Interaction volume radius: 5 \u00c5
Interaction volume height: 10 \u00c5
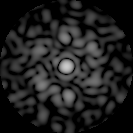
Disorder parameter: 0.8003